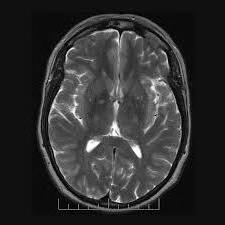
Label: notumor